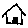
Label: house